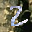
Label: 2